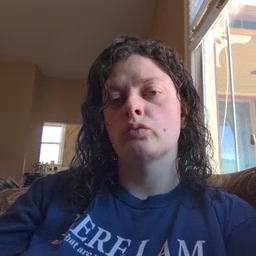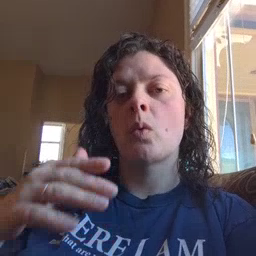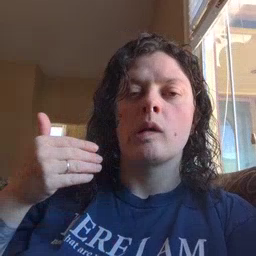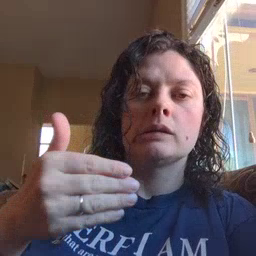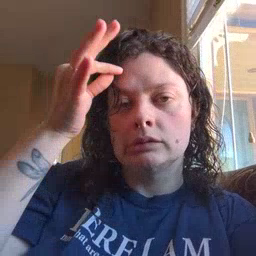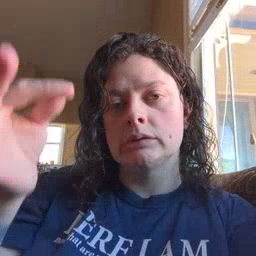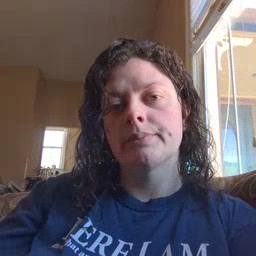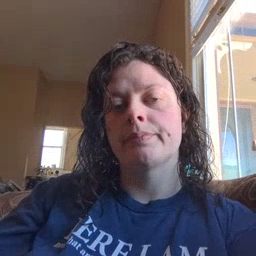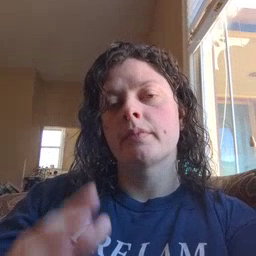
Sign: close